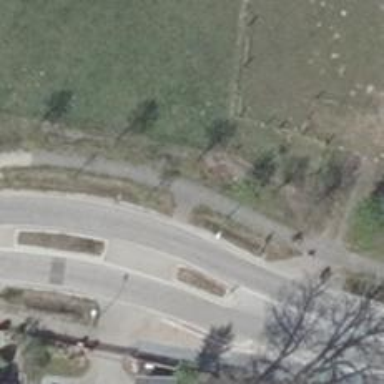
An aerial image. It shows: Sidewalk.